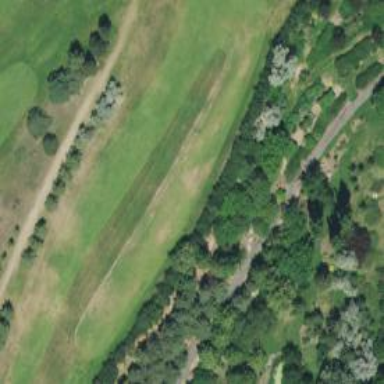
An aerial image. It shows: Golf hole.